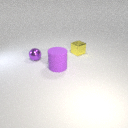
large purple rubber cylinder to the right of small purple metal sphere